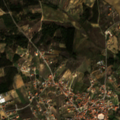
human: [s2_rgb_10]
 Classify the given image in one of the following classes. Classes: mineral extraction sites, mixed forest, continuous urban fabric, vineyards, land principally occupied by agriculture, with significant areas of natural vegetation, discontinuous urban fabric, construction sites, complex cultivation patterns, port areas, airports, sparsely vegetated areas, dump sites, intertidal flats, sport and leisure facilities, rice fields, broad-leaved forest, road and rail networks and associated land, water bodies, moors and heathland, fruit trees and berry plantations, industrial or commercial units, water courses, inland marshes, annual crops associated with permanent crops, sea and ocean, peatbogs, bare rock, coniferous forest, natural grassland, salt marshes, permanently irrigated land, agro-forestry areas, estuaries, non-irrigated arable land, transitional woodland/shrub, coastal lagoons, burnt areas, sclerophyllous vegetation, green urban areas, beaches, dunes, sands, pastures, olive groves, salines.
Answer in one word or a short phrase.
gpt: discontinuous urban fabric, non-irrigated arable land, complex cultivation patterns, land principally occupied by agriculture, with significant areas of natural vegetation